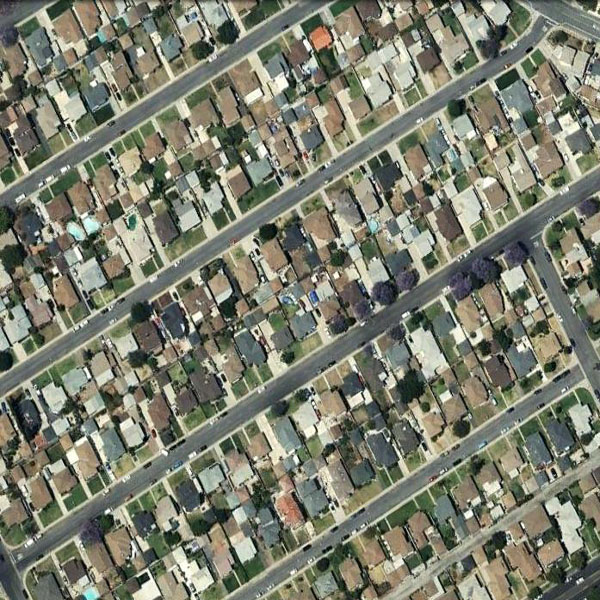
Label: DenseResidential